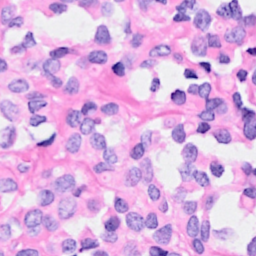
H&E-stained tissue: Breast